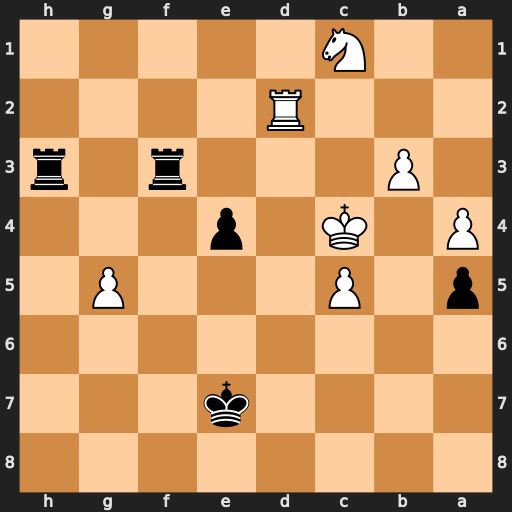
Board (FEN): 8/4k3/8/p1P3P1/P1K1p3/1P3r1r/3R4/2N5
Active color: b
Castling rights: -
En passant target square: -
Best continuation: Rc3+ Kd4 Rxc1